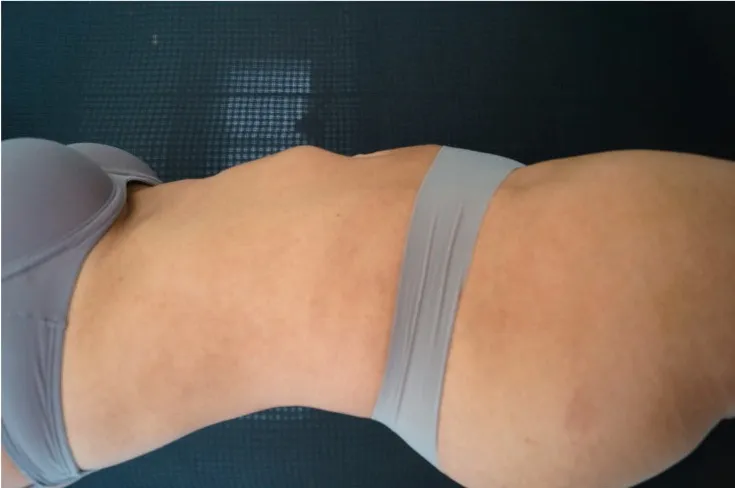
(A,B,C) Before treatment.
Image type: medical_photograph (skin_photograph)